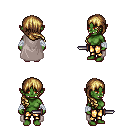
a pixel art fantasy rpg character, female body template, orc, green skin, gray cape, gold greaves, blonde right-swept hairstyle, white cloth bandages, dagger, four views (front, back, left, right), 2x2 character sprite sheet, small pixel art, hard edges, no anti-aliasing